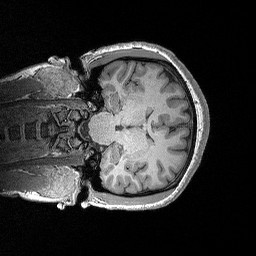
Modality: T1w
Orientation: coronal
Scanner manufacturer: siemens
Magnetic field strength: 3 T
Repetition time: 2.3 s
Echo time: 0.00298 s